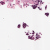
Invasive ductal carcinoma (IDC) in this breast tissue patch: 0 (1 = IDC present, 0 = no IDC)